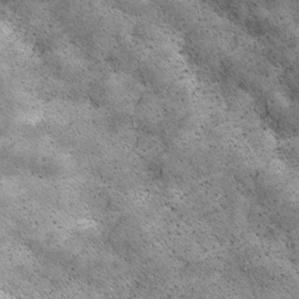
Label: non_frost